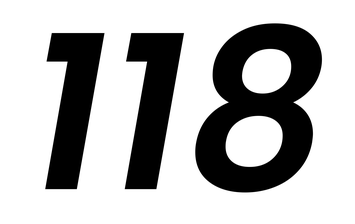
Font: Poppins-SemiBoldItalic